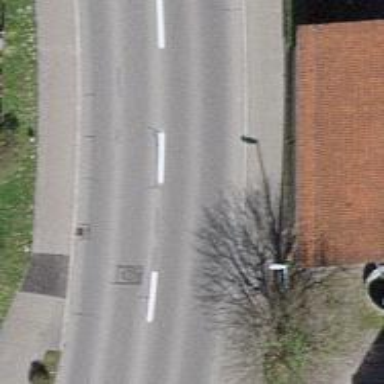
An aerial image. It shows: Primary highway.